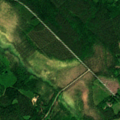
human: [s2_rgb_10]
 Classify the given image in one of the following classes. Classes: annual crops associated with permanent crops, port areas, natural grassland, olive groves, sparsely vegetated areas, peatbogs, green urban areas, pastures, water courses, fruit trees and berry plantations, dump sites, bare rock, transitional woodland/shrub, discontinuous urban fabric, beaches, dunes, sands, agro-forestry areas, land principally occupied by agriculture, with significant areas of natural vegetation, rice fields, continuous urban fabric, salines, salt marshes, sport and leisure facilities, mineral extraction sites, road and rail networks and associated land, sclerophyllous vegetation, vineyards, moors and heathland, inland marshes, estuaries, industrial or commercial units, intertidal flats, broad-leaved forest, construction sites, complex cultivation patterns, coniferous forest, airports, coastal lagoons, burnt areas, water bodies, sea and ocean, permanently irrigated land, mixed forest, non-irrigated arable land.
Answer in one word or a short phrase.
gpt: coniferous forest, mixed forest, transitional woodland/shrub